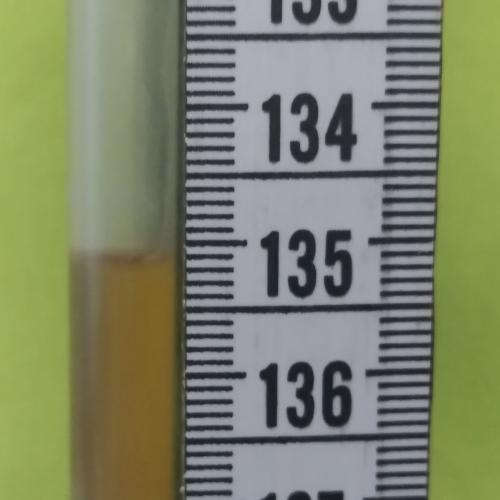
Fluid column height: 135.1 cm